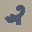
Label: 2